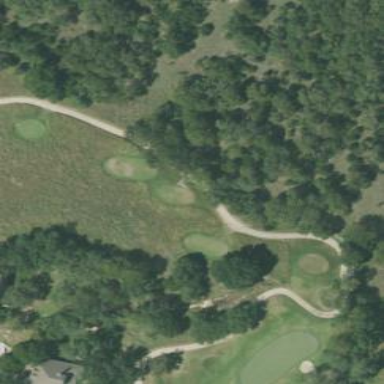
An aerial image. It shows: Golf rough area.